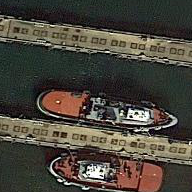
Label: civil